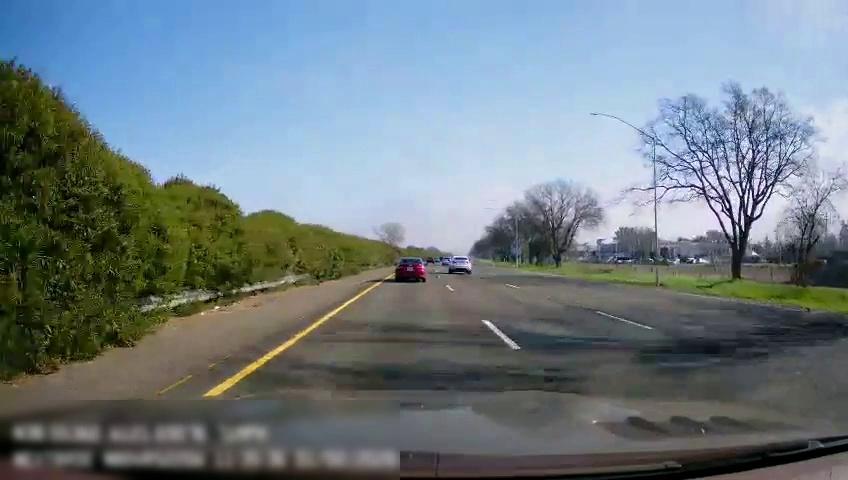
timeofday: Day
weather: Sunny
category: Drivable Space
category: Vehicles | Car
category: Vehicles | SUV
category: Vehicles | SUV
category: Lanes | Current Lane
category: Lanes | Current Lane
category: Lanes | Alternate Lane